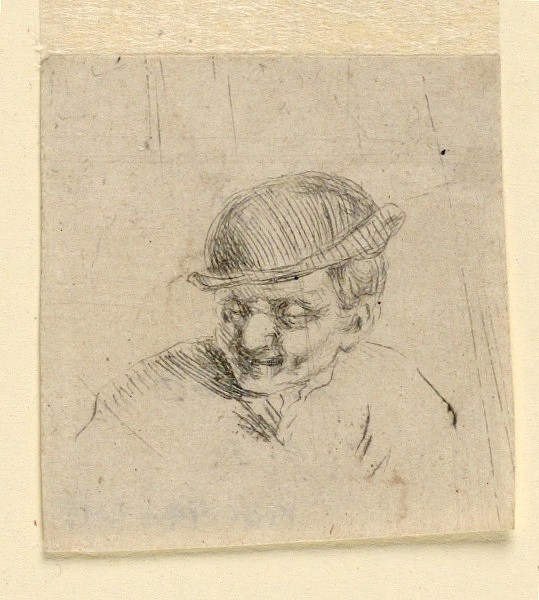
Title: Head of an Old Man
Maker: Dominique Vivant Denon, French, 1747 - 1825
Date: ca. 1788
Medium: Etching on paper
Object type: Print
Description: An old man's head seen frontally, looking down toward the left. He wears a narrow-brimmed hat.